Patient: sex F, age 68
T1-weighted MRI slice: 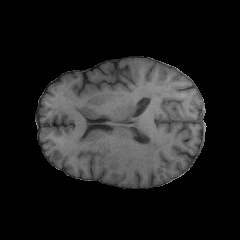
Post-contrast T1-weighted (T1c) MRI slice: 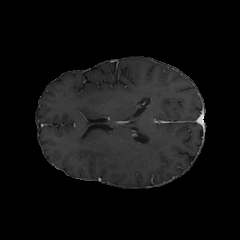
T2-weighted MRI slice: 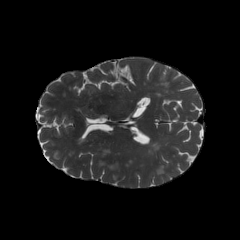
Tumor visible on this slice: yes
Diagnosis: Glioblastoma, IDH-wildtype
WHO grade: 4